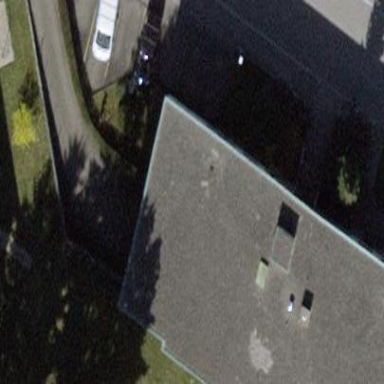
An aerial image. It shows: Building with flat roof.